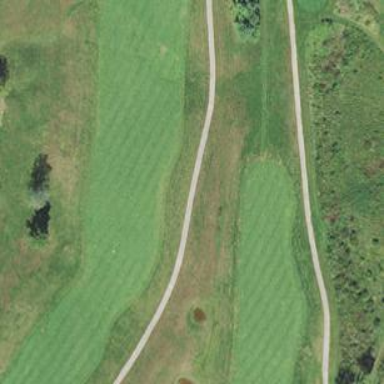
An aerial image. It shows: Golf hole.